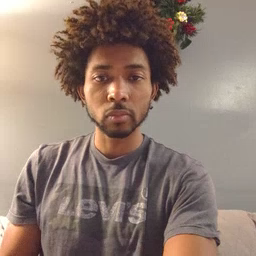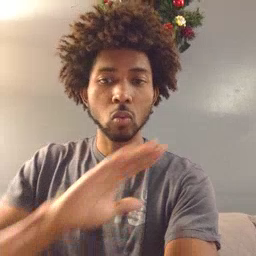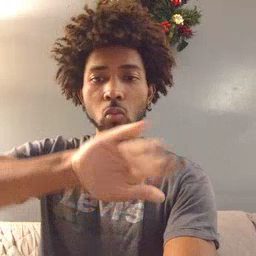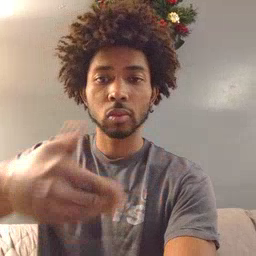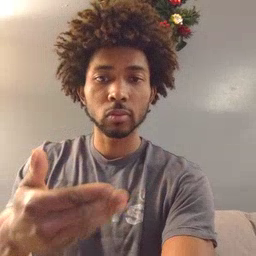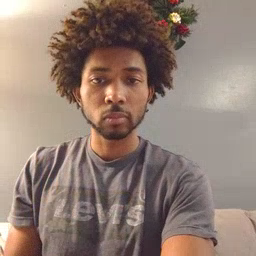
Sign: all